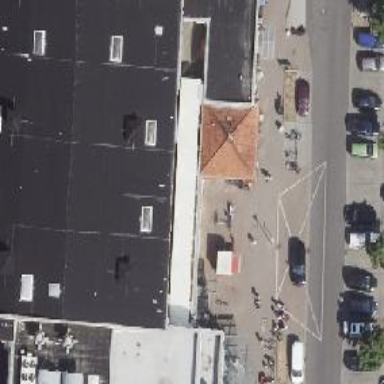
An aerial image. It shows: Part of building.